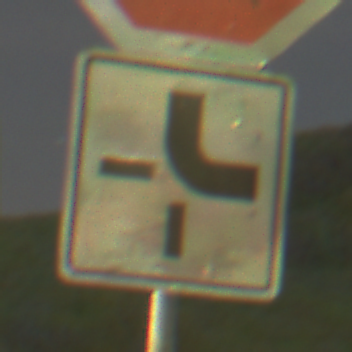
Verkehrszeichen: VerlaufVorfahrtsstrasse4
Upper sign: Stop
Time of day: Night
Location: Outdoor (Urban)
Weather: PartlyCloudy
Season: NotSpecified
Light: Artificial